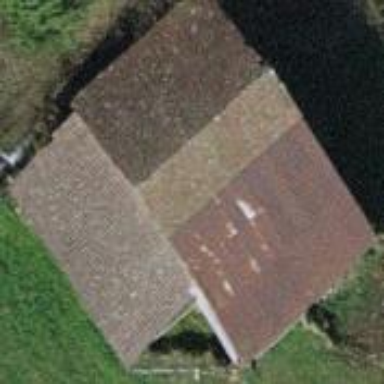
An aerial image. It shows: Farm building.